Question: I am building an app for iOS with the Visual Studio Tools for Apache Cordova CTP3.1 from VS 2013. I have setup the environment on my Windows and Mac machines and I can build and run the app if I select an emulator. However, if I select then I get the following error:
> 1>MDAVSCLI : Code Sign error : No code signing identities found: No
valid signing identities (i.e. certificate and private key pair)
matching the team ID GCPS(null)GCY= were found. 1>MDAVSCLI : CodeSign
error : code signing is required for product type 'Application' in SDK
'iOS 8.3'
I have set-up a developer certificate and signing identity with XCode.
If I open the XCode project (available in ) and go to General tab for the project and look at I can see that no team is selected there. But I do have a team that I can select from the combo.

I suppose the error occurs because the actual team is not selected (therefore this in the error message). I have seen others having similar problems and told to set the team from here. However, I cannot do that, because the project file is generated with each build. I must setup this somehow from the VS Cordova tools. How do I do that?
Thank you.
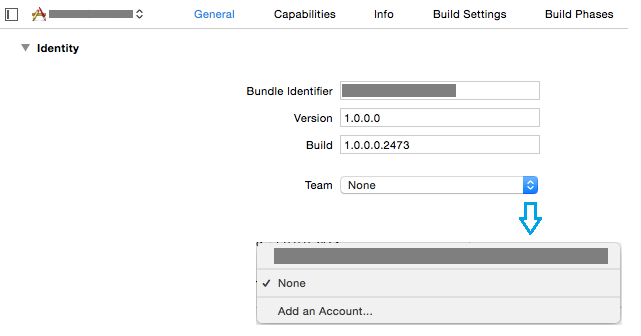
Answer: Yeah, starting 4.3 of Cordova, the debug build requires a "development certificate" while Release & Distribution, both need a "distribution certificate" and matching provisioning profiles installed on the build machine. You can refer to the documentation that explains the process of getting these signing assets <URL>.